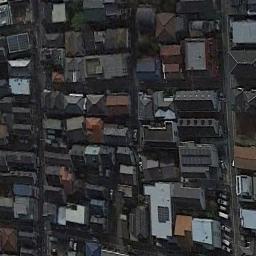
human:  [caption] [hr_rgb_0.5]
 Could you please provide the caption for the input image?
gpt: The houses line up neatly .

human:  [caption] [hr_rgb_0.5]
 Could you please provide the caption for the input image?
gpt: A dense residential area has lots of houses with different colors of roofs .

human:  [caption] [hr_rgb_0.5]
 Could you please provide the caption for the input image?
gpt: There are many roads and neatly arranged houses and trees and many vehicles in densely populated areas .

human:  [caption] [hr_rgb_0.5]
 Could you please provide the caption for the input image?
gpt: The dense residential is next to the road with some cars .

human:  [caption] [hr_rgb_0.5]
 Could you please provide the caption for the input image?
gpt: There are buildings of different colors on a dense residential area .